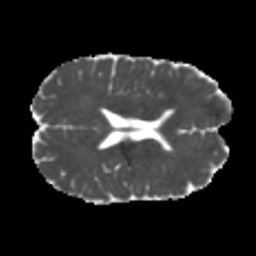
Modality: MD
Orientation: axial
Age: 22
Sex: male
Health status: healthy
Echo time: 0.074 s